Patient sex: M
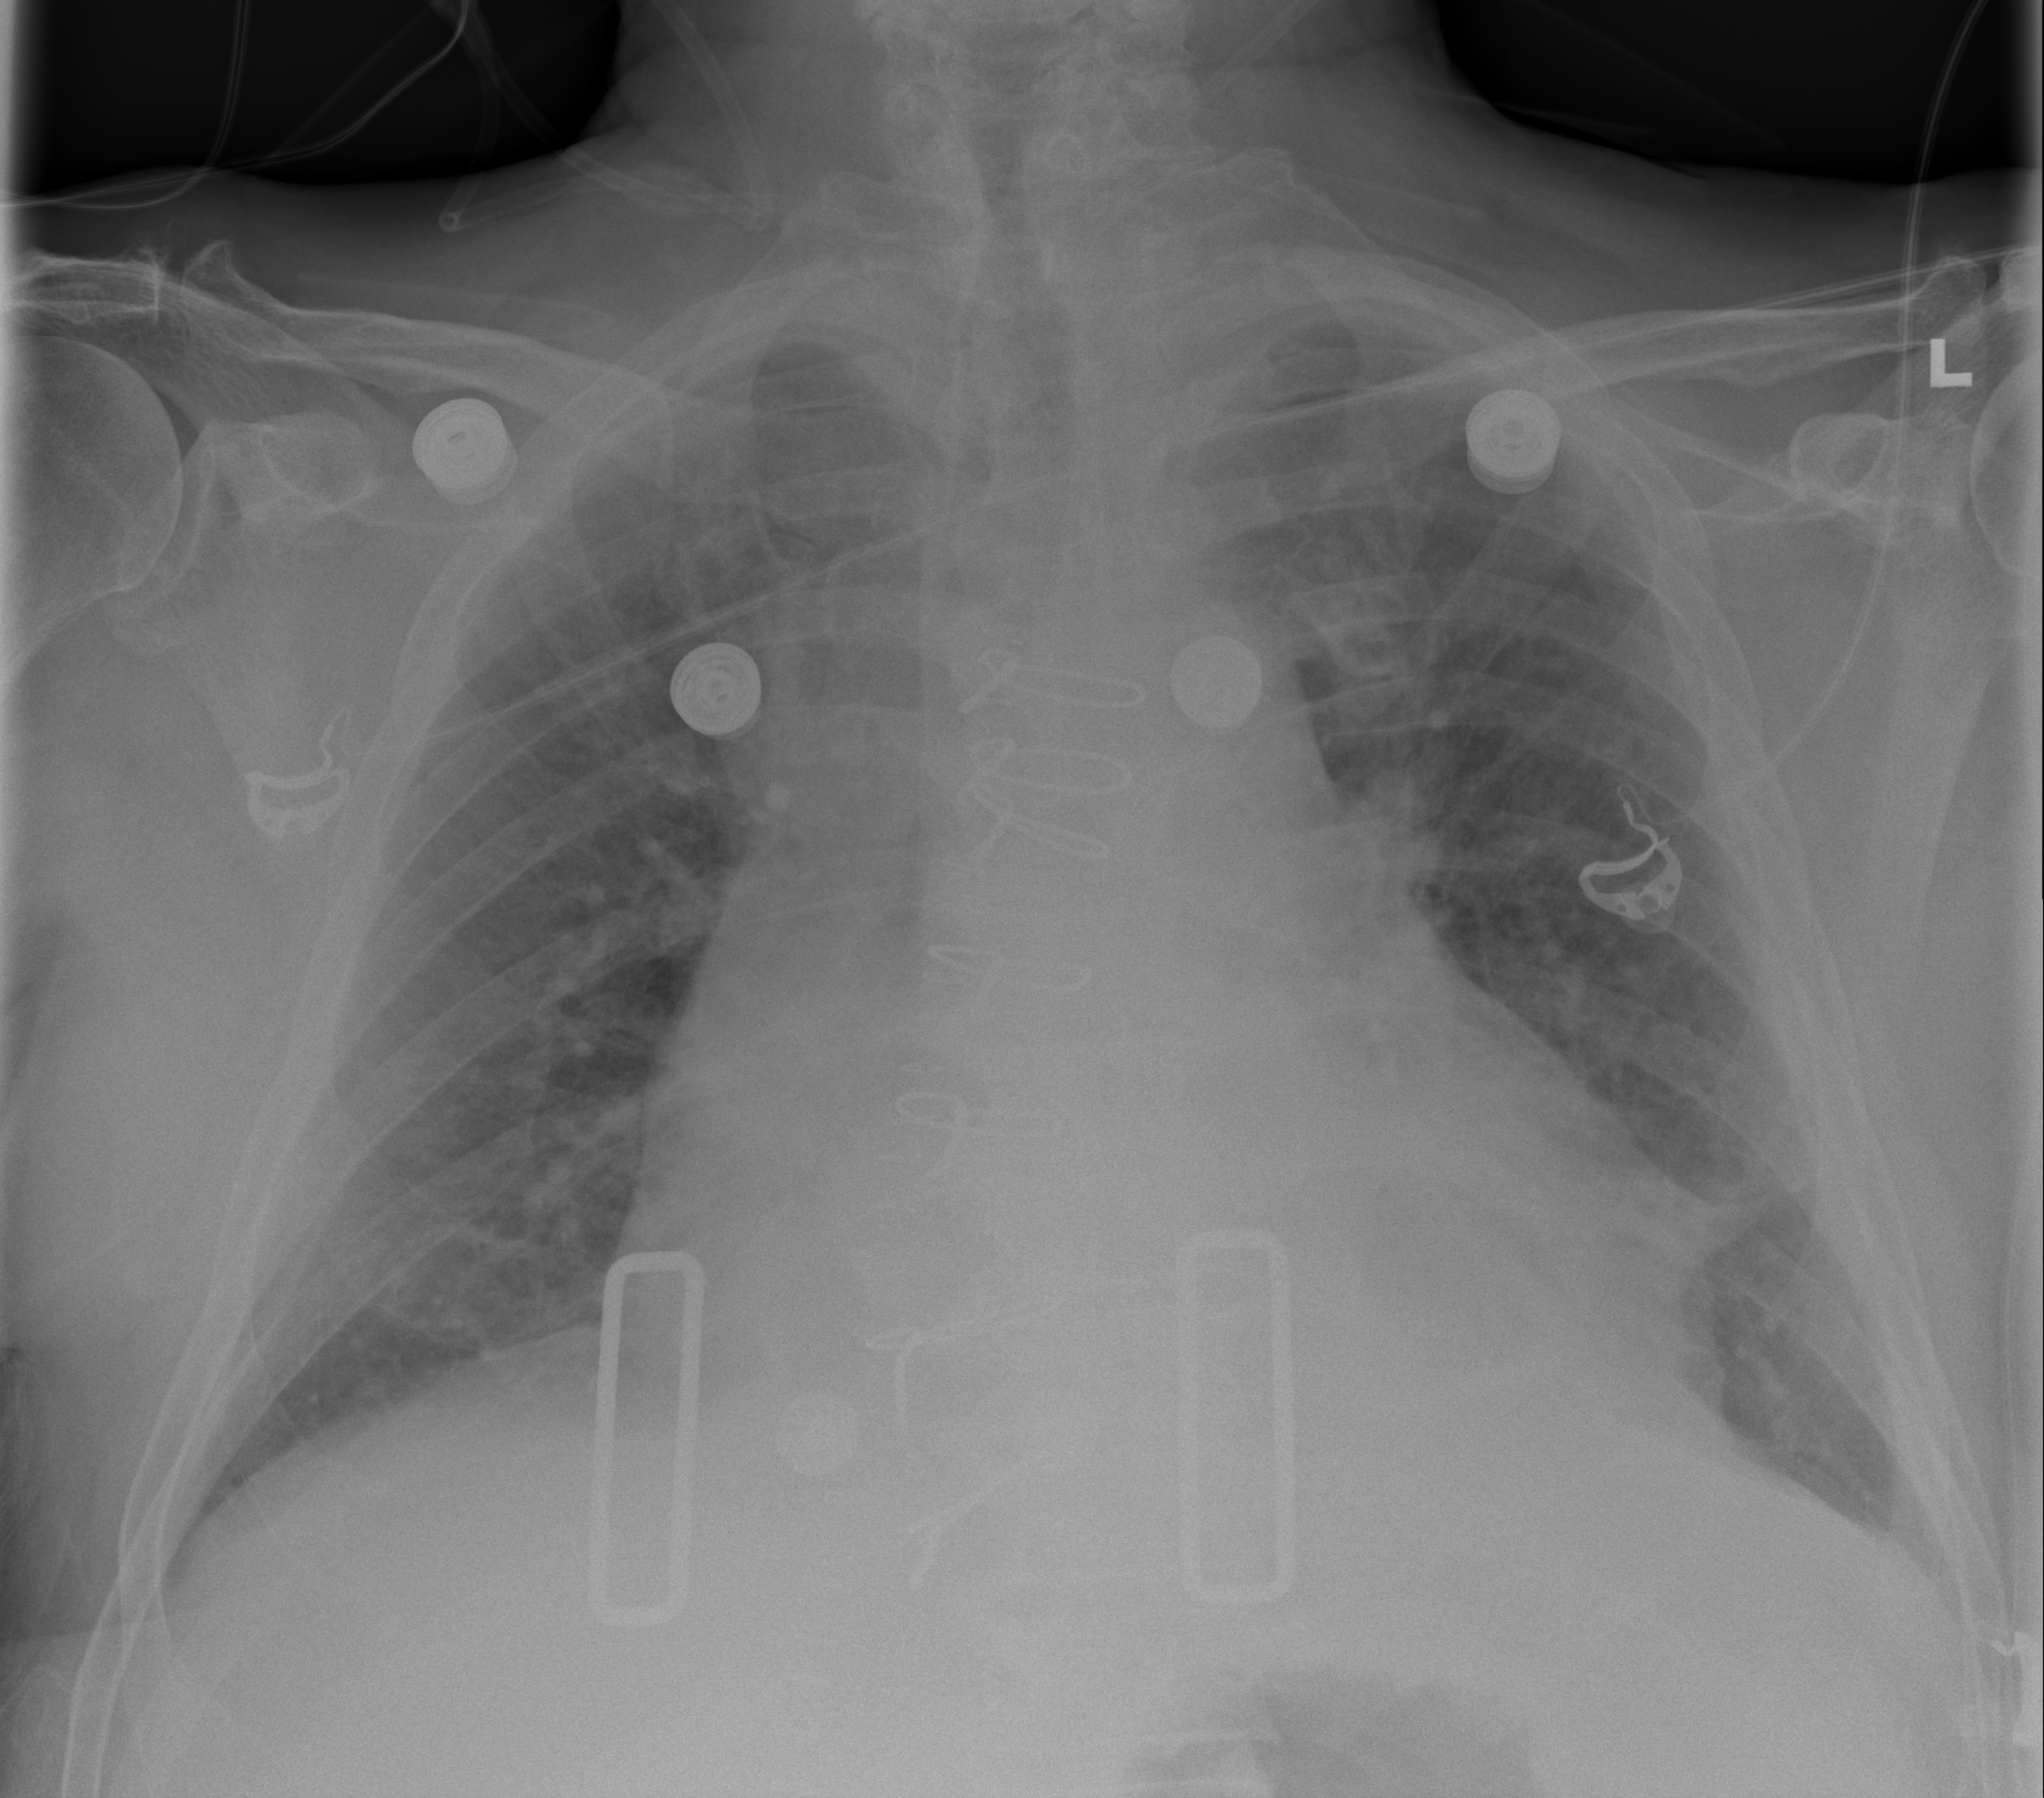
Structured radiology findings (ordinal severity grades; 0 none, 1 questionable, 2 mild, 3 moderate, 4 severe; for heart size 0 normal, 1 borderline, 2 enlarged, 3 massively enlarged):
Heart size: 2
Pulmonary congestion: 2
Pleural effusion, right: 0
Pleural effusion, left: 2
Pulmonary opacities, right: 2
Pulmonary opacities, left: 2
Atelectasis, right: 0
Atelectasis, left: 2